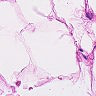
Metastatic tissue present: no